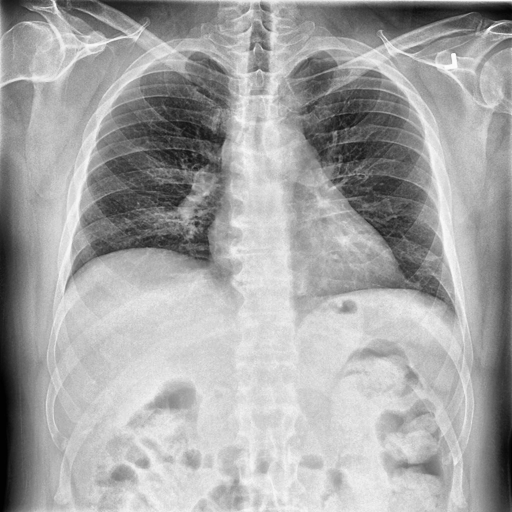
Finding: NORMAL